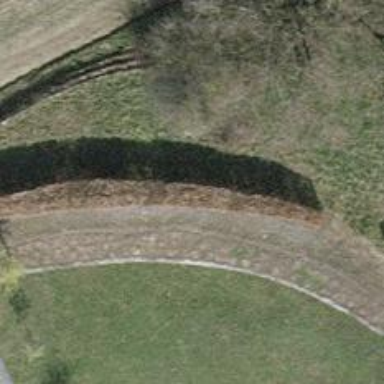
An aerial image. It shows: Hedge acting as barrier.